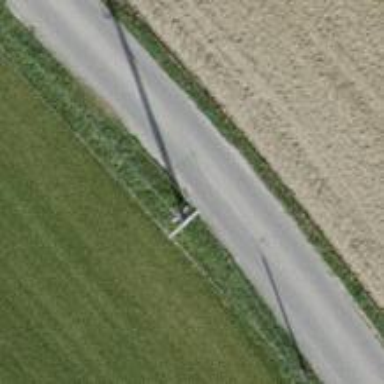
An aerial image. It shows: Power pole.